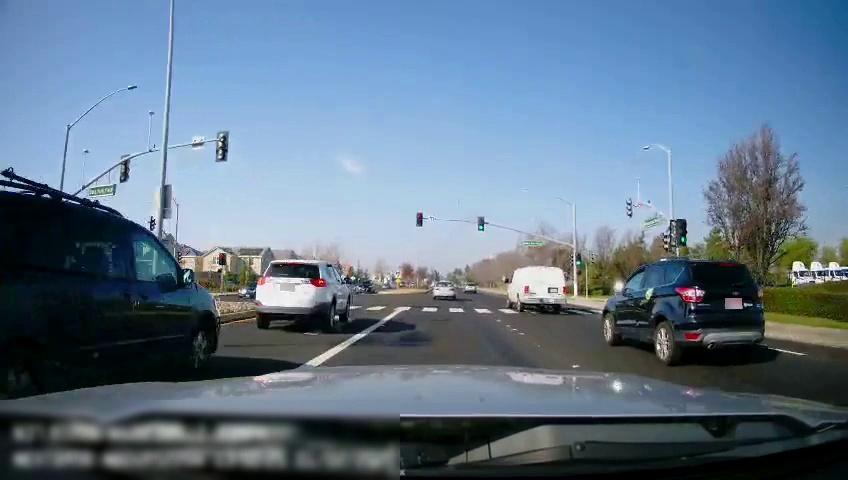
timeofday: Day
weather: Sunny
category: Drivable Space
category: Drivable Space
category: Vehicles | Car
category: Vehicles | SUV
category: Vehicles | SUV
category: Vehicles | SUV
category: Vehicles | SUV
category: Vehicles | Van
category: Vehicles | SUV
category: Vehicles | Car
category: Lanes | Current Lane
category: Lanes | Current Lane
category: Lanes | Alternate Lane
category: Lanes | Current Lane
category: Traffic | Lights
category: Traffic | Lights
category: Traffic | Signs
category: Traffic | Lights
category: Traffic | Lights
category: Traffic | Lights
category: Traffic | Lights
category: Traffic | Lights
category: Traffic | Lights
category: Traffic | Lights
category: Traffic | Signs
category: Traffic | Lights
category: Traffic | Lights
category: Traffic | Lights
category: Traffic | Lights
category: Traffic | Signs